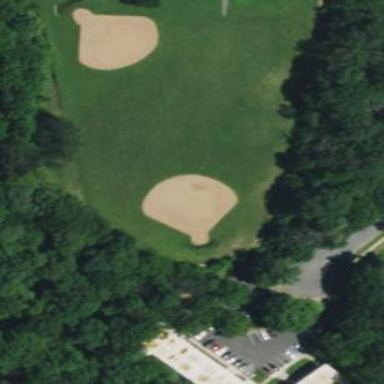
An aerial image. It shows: Baseball pitch for leisure land activities.